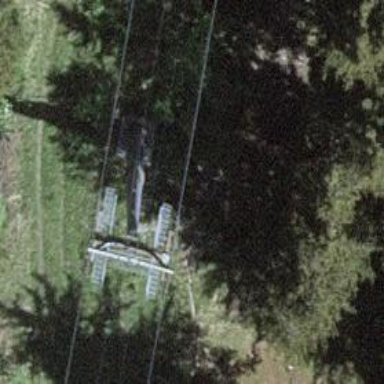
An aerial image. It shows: Pylon for aerialway.